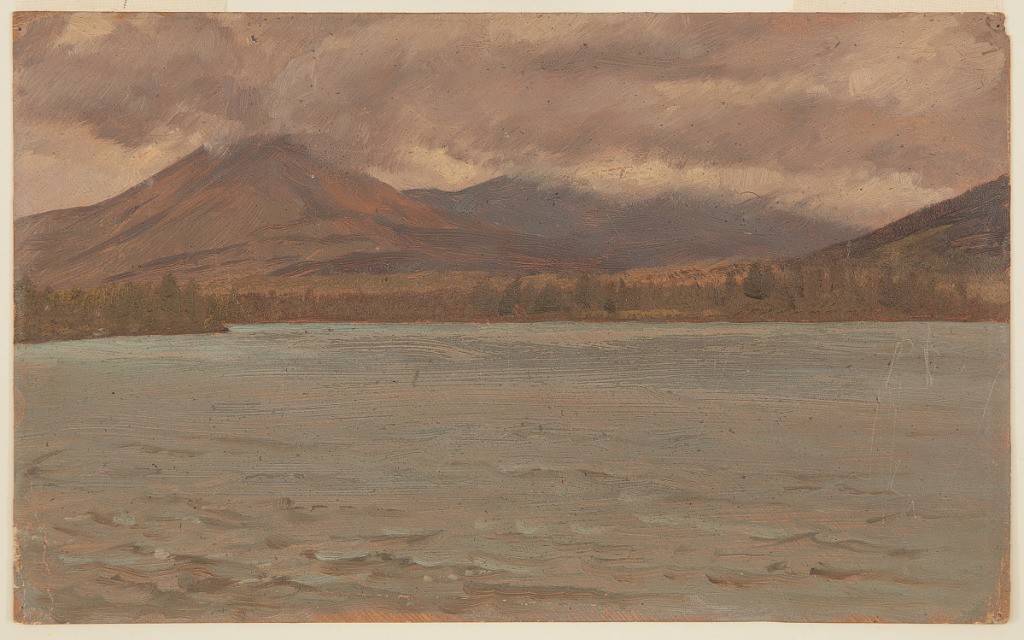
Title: Mt. Katahdin from Katahdin Lake, Maine
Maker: Frederic Edwin Church, American, 1826–1900
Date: probably 1876–1881
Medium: Oil and pencil on paperboard
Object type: Drawing
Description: Landscape sketch showing a view of Mt. Katahdin from the eastern shore of Katahdin Lake. The light blue, rippling surface of the lake comprises the foreground and extends through the middle distance until it encounters various island and the heavily wooded opposite shore. The lower slope of Turner Mountain ascends out of frame at right. In the background, Mt. Katahdin and its associated ridge are crowned and partly enshrouded in a low-lying bank of puffy clouds that dominate the sky.